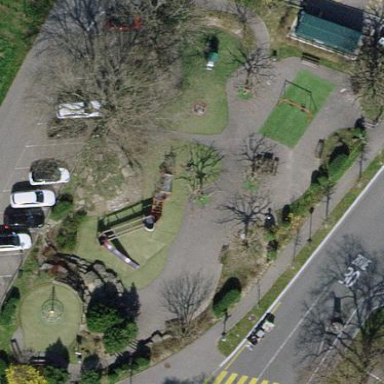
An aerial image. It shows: Playground area for leisure land.